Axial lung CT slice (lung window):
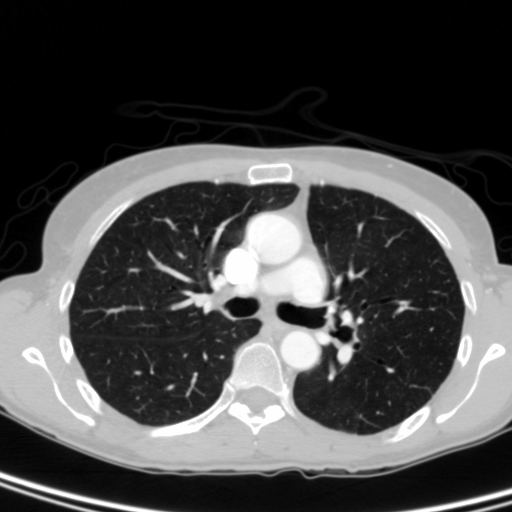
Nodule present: no